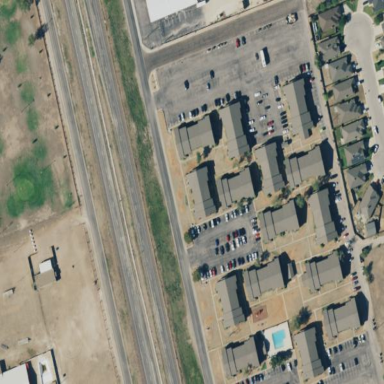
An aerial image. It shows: Residential area with apartments.